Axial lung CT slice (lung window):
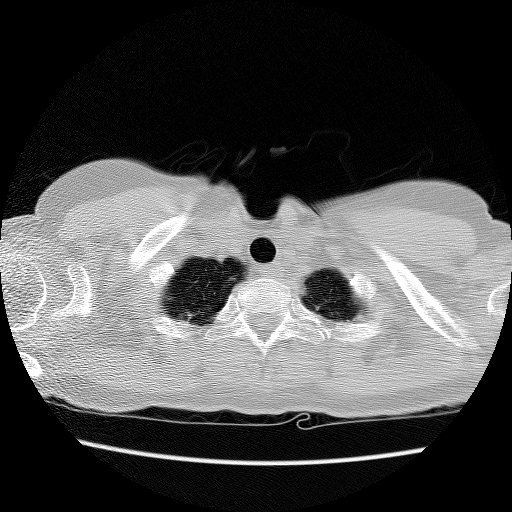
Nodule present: no